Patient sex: M
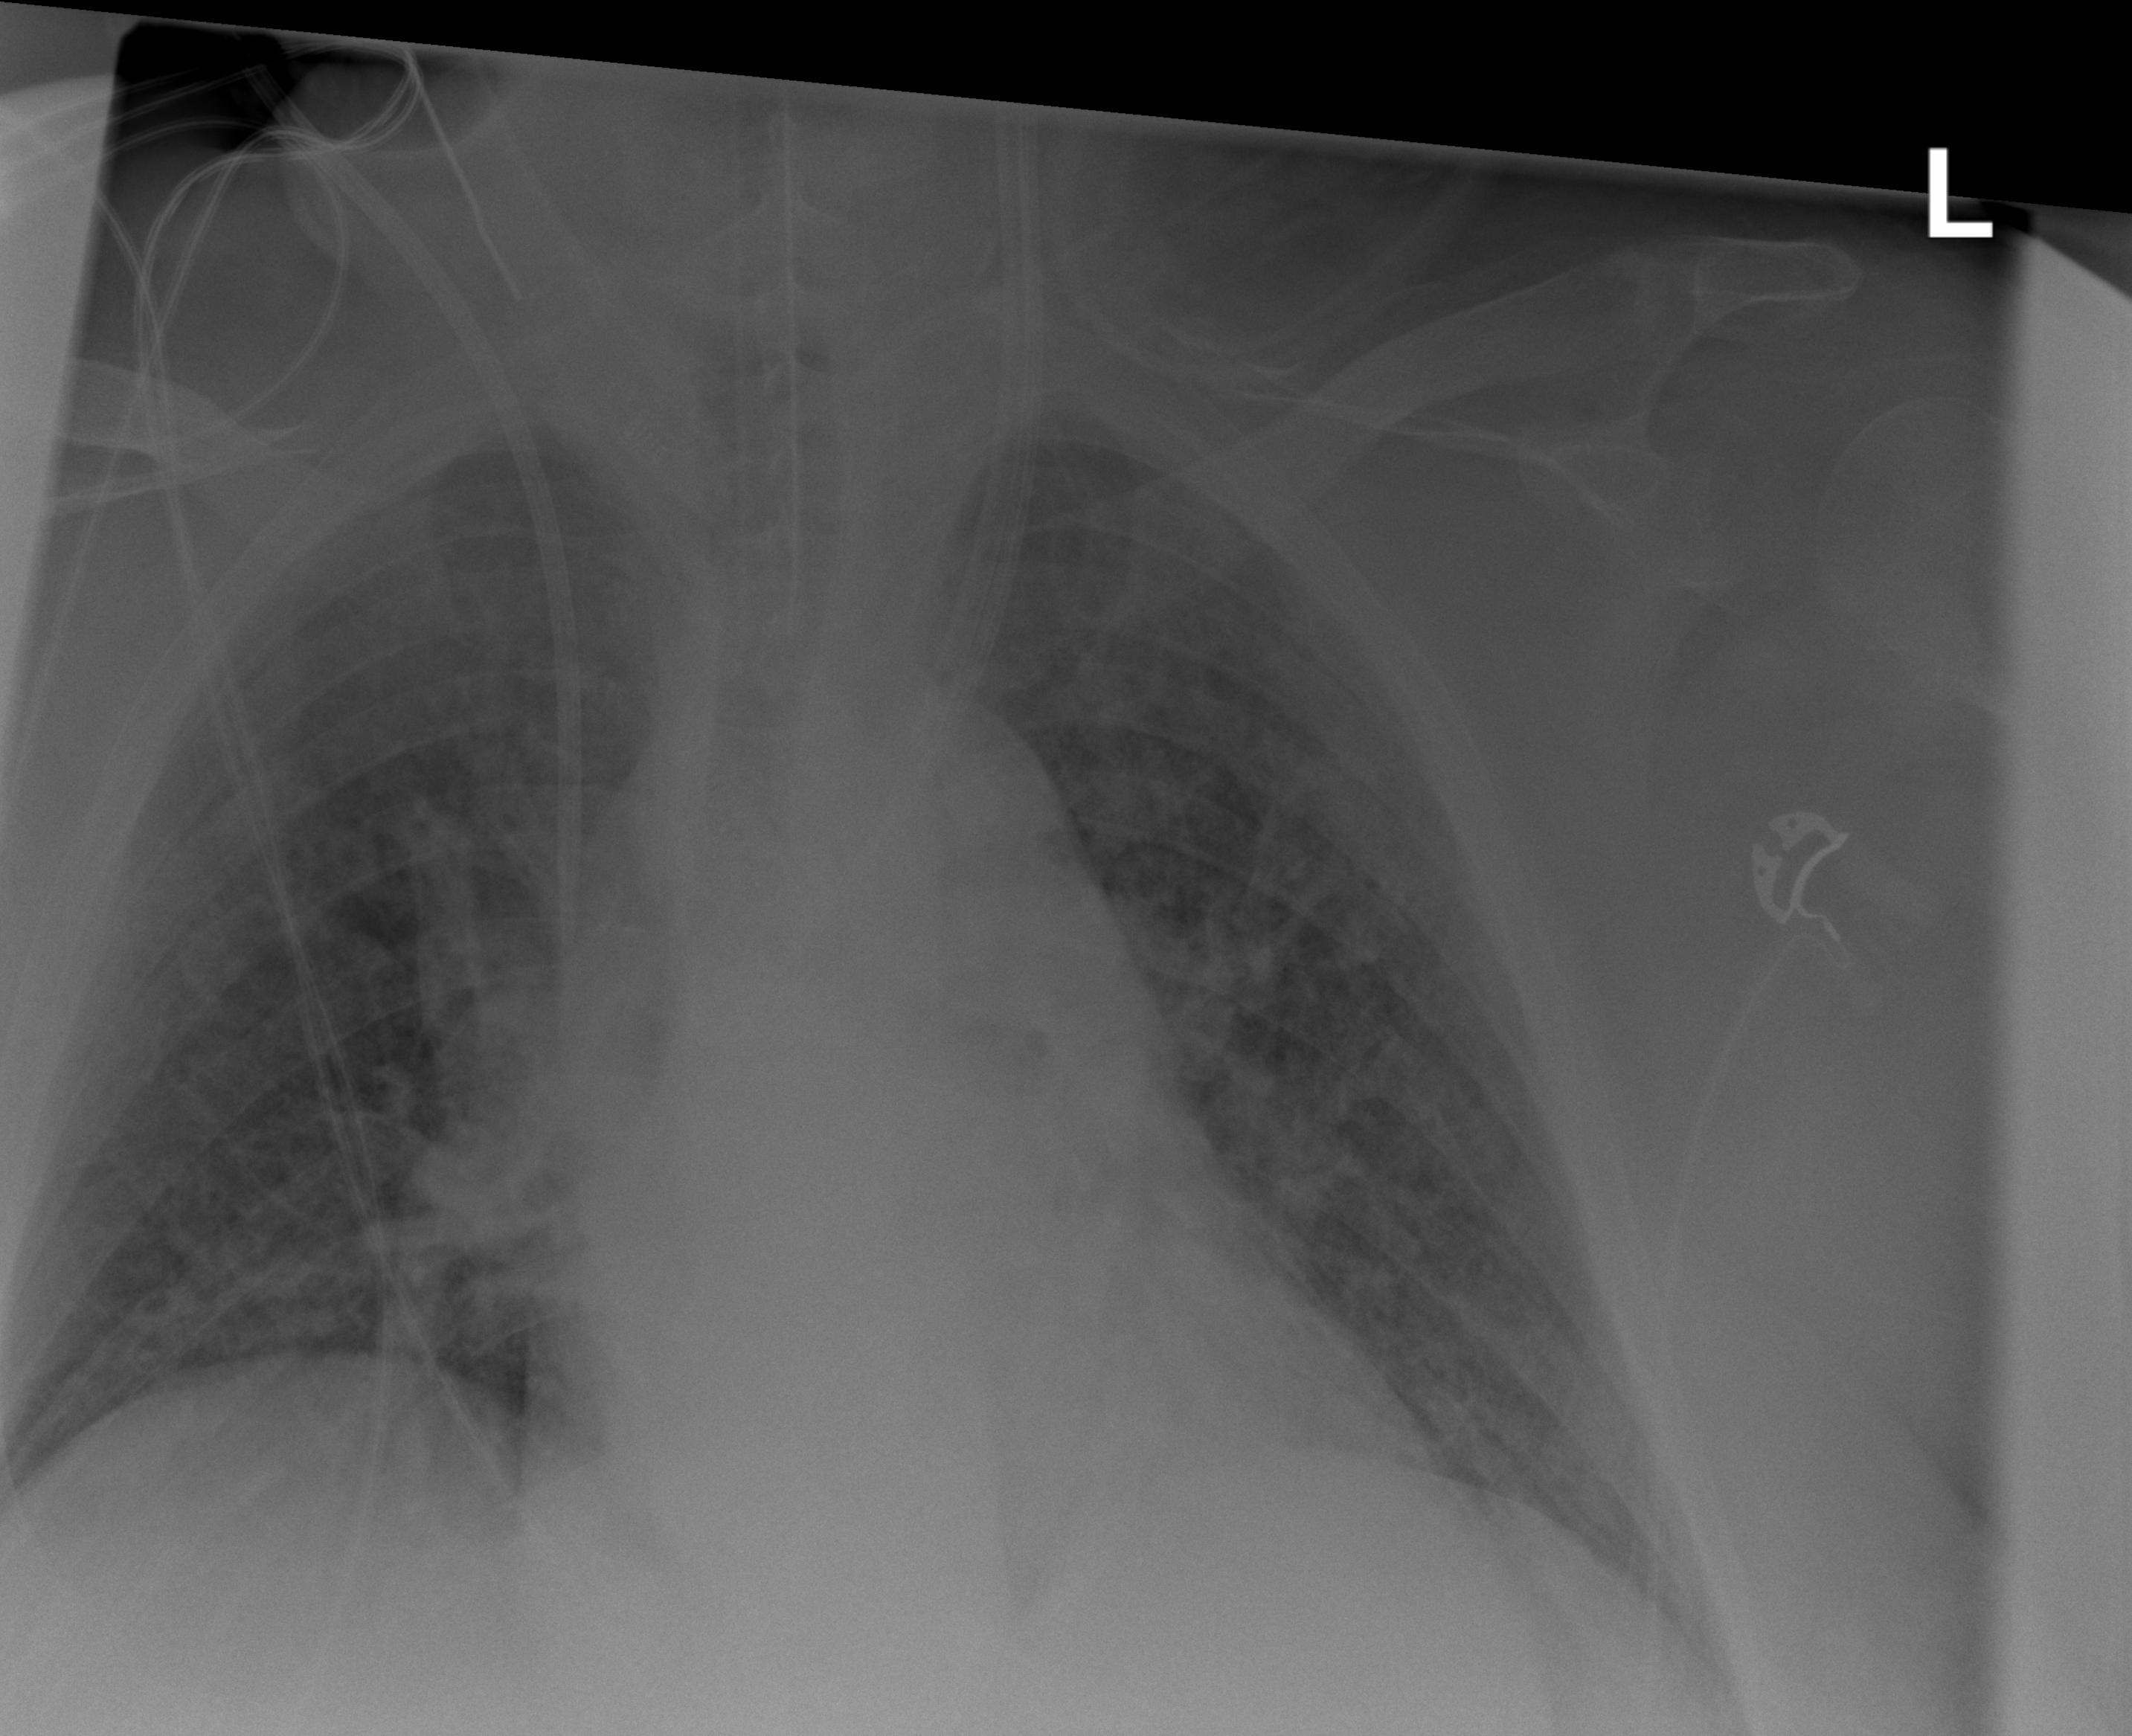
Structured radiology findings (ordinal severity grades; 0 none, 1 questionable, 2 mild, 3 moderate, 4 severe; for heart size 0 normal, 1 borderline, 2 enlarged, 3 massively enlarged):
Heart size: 2
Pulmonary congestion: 2
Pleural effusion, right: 0
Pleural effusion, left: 0
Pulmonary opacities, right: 0
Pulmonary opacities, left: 2
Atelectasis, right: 3
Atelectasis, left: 4